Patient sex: F
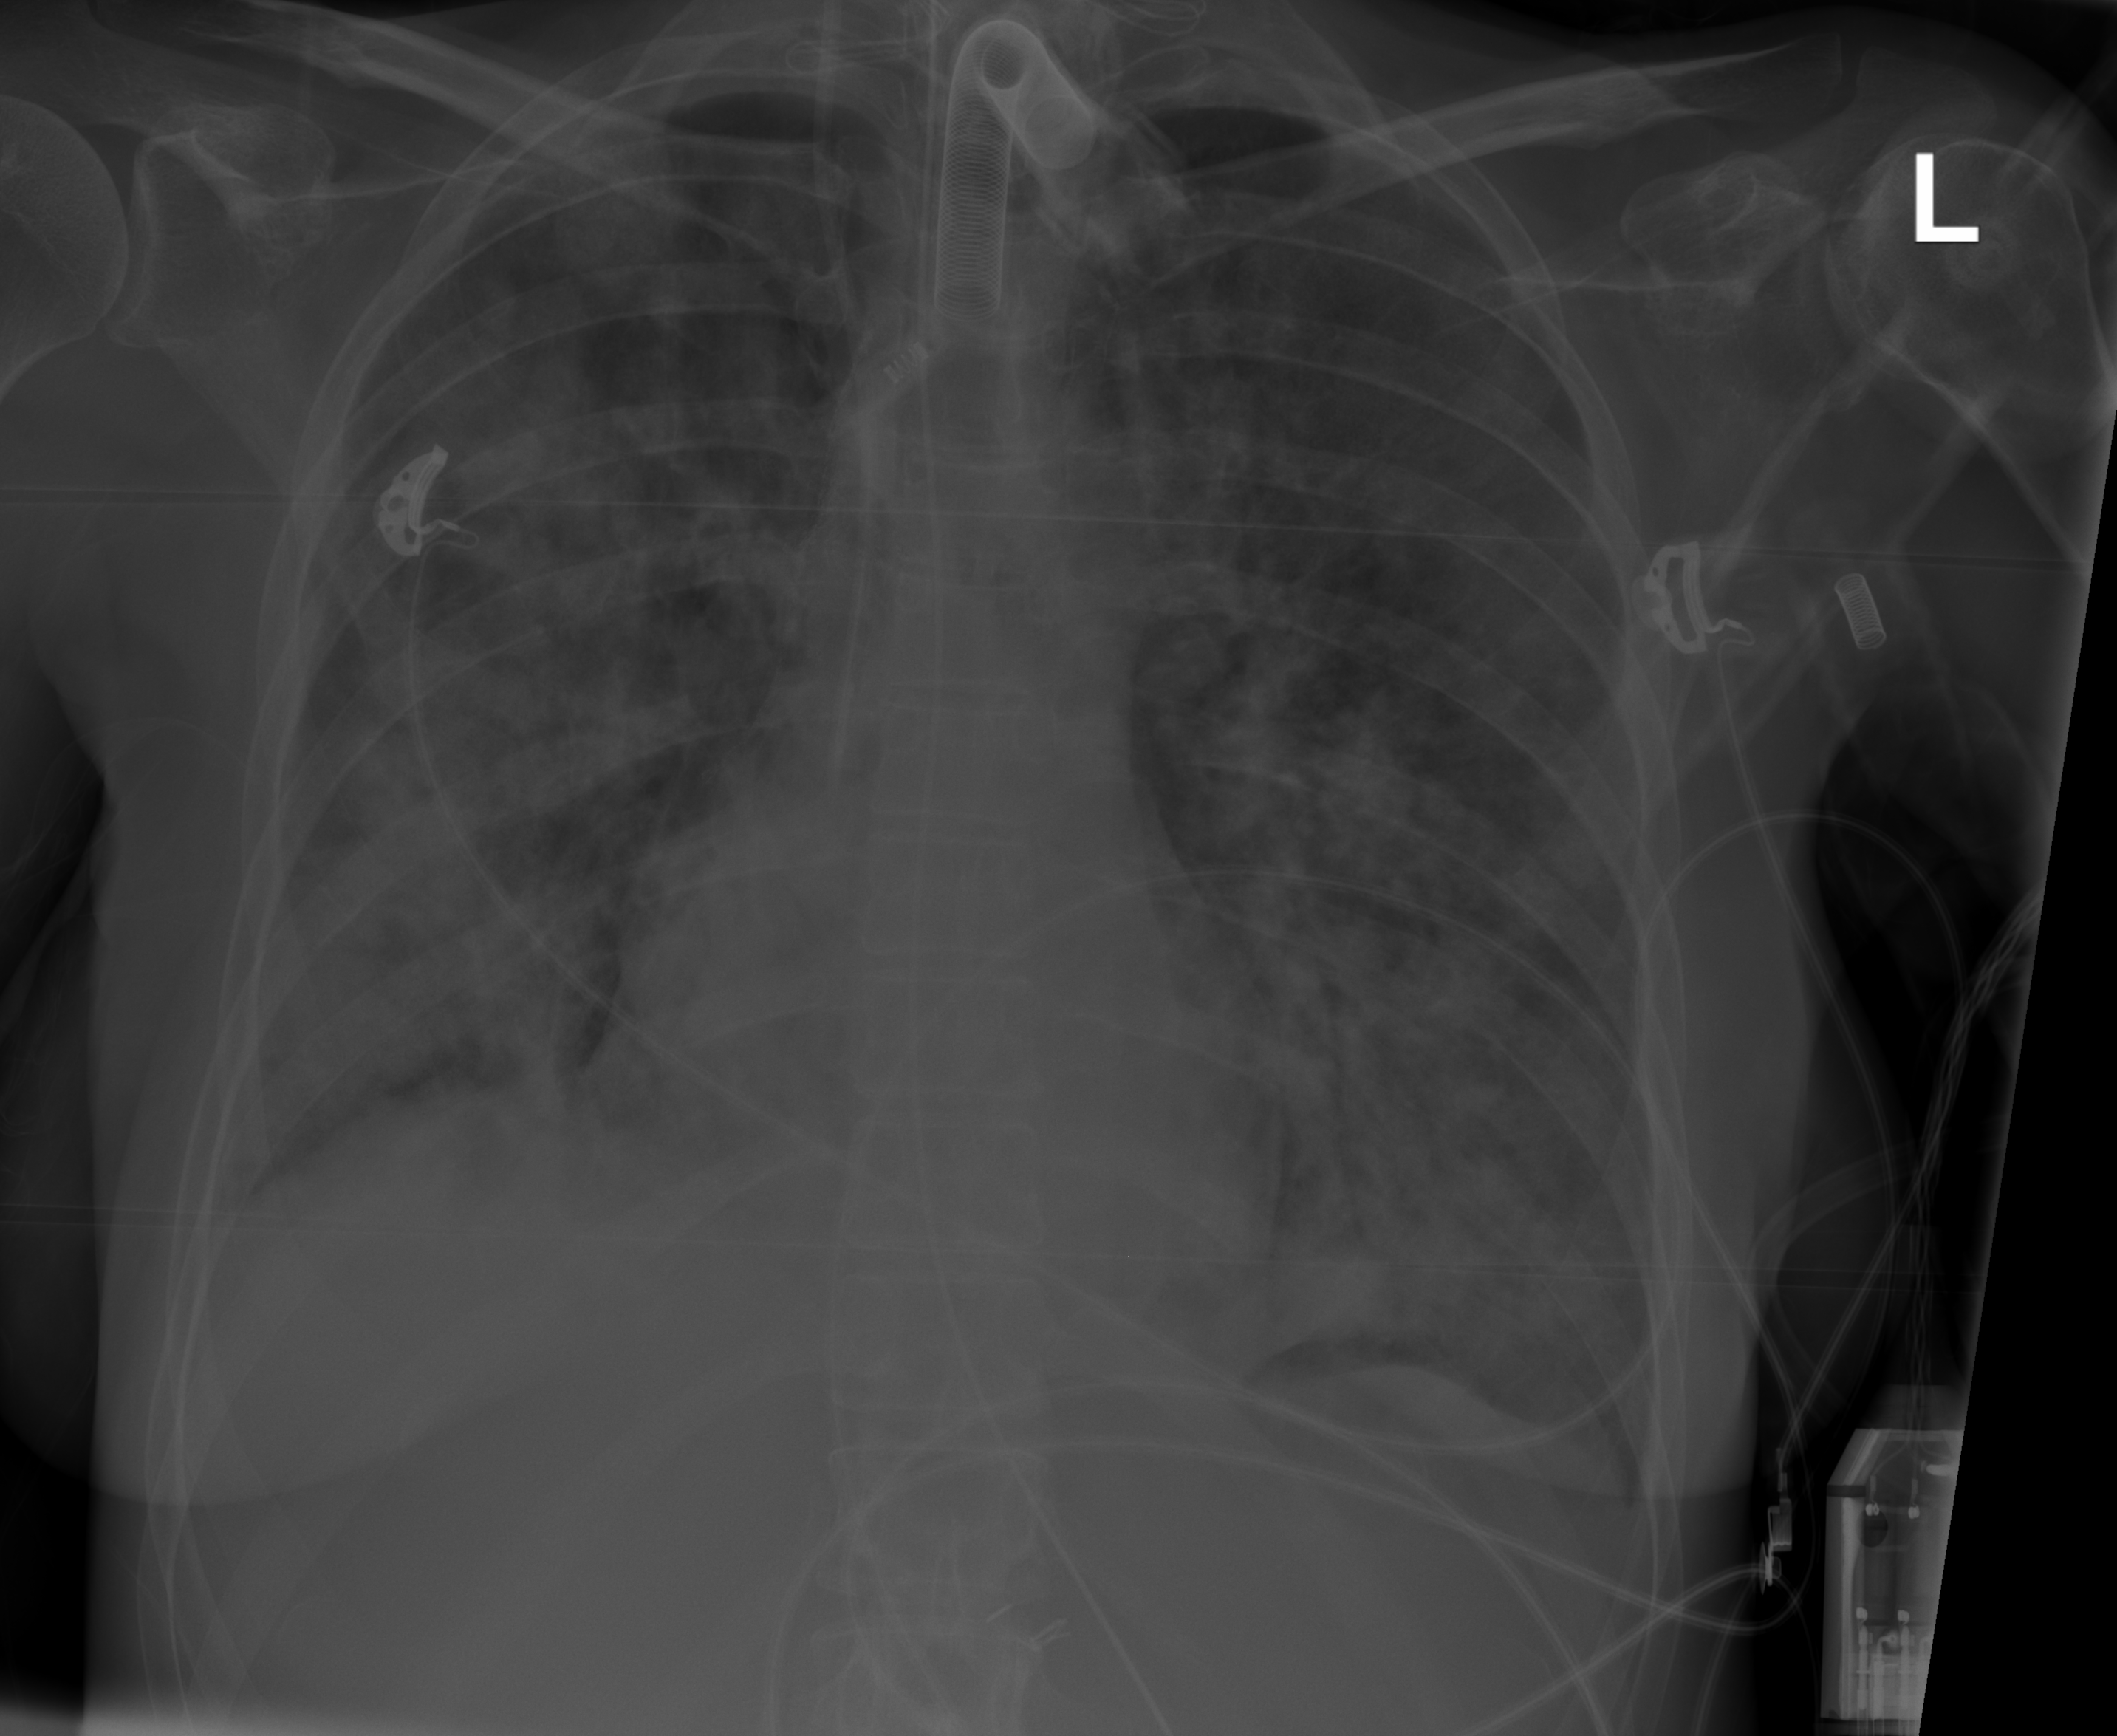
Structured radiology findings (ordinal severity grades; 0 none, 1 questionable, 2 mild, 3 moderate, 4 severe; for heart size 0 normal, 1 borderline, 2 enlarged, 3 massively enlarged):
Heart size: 0
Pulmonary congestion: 2
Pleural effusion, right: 1
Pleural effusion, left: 0
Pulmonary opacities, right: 4
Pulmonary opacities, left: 4
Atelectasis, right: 3
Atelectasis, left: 3